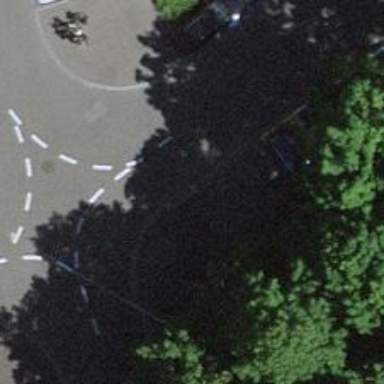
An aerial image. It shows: Kerb barrier.